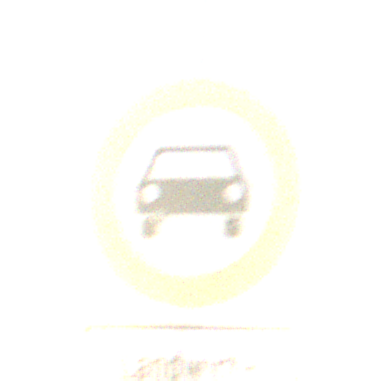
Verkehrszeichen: VerbotKraftwagen
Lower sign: BesondereFahrzeugeUndTransportgueter6
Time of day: SunriseSunset
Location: Outdoor (RoadRail)
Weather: PartlyCloudy
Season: NotSpecified
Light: Natural